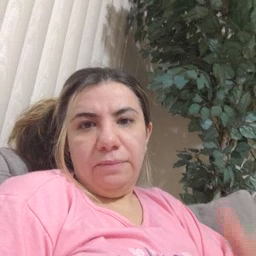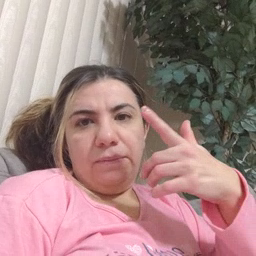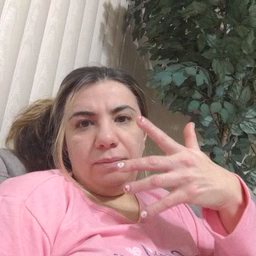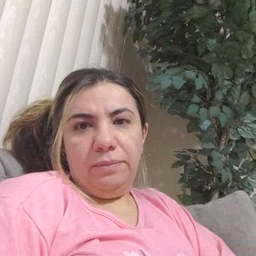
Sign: finger